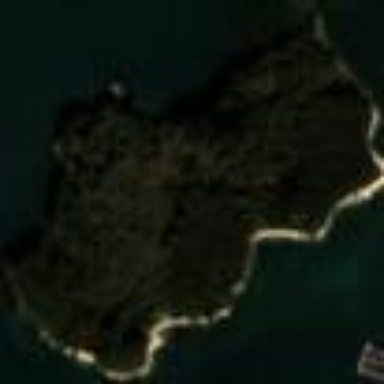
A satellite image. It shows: Island with natural coastline.